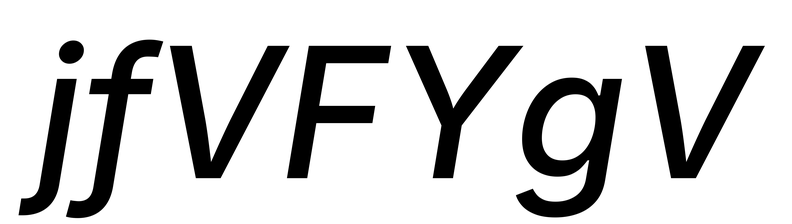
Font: Inter-Italic_Medium_Italic